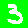
Digit: 3